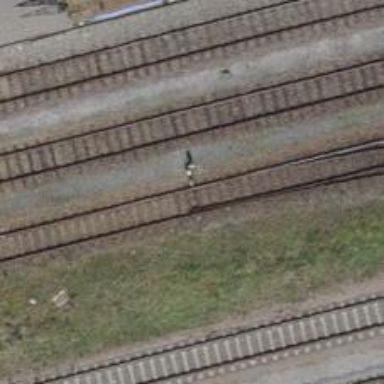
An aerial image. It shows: Railway switch.